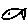
Label: fish